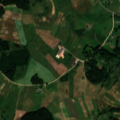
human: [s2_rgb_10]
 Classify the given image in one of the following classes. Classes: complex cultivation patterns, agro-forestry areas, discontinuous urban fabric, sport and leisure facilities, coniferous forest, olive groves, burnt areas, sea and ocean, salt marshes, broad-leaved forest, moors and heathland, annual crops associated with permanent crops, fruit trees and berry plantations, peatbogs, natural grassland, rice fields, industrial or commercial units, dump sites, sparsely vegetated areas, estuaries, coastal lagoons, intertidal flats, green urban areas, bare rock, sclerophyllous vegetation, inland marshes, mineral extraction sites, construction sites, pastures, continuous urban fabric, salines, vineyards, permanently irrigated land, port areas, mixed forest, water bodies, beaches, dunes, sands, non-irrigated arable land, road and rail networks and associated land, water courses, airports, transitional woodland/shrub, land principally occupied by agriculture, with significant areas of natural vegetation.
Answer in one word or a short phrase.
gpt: discontinuous urban fabric, non-irrigated arable land, pastures, complex cultivation patterns, land principally occupied by agriculture, with significant areas of natural vegetation, mixed forest